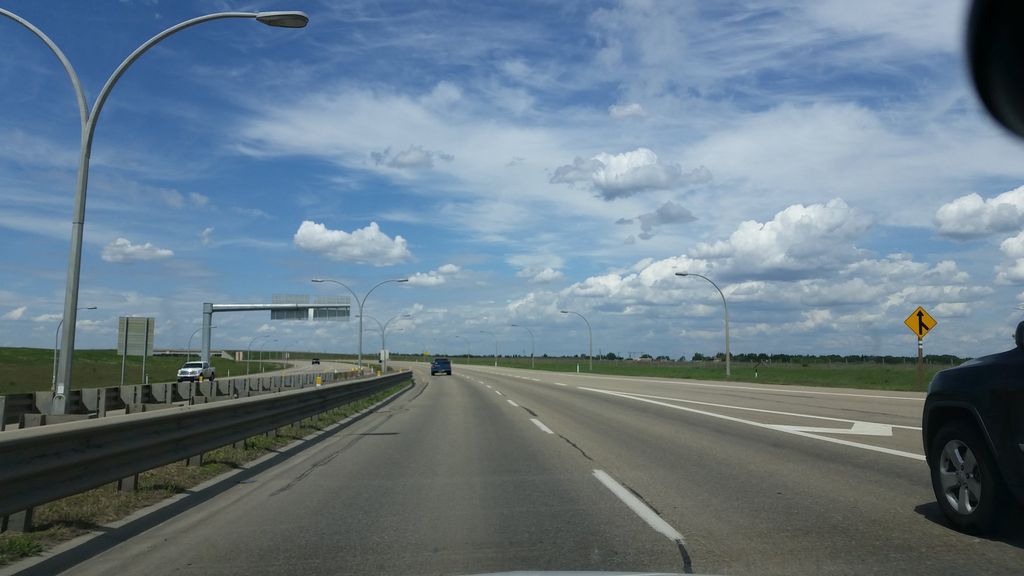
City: edmonton